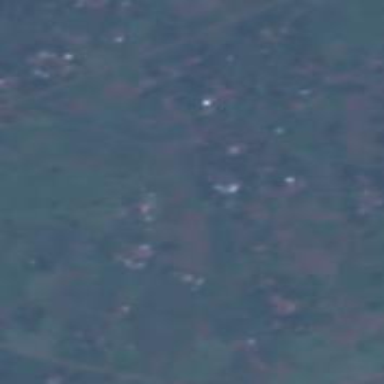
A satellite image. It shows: Village.